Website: home-depot
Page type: billing-address
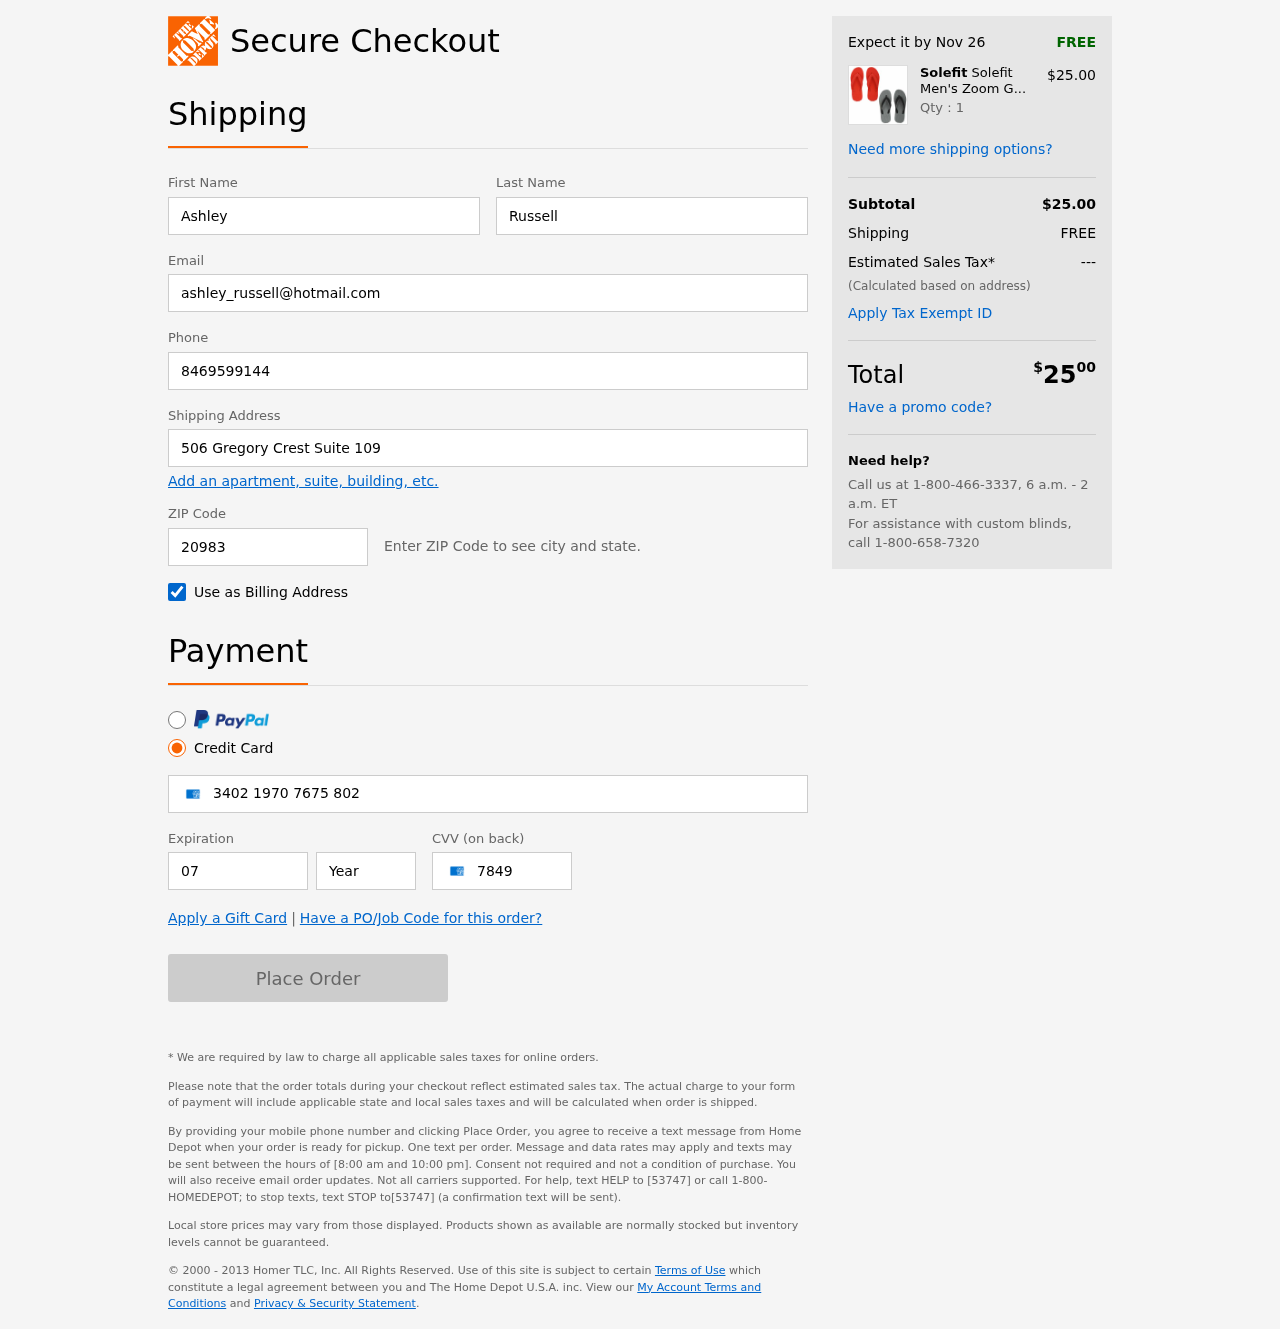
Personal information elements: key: PII_FIRSTNAME
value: Ashley
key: PII_LASTNAME
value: Russell
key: PII_EMAIL
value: ashley_russell@hotmail.com
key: PII_PHONE
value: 8469599144
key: PII_STREET
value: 506 Gregory Crest Suite 109
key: PII_POSTCODE
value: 20983
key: PII_CARD_NUMBER
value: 3402 1970 7675 802
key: PII_CARD_EXPIRY_MONTH
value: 07
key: PII_CARD_CVV
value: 7849
Product elements: key: PRODUCT1_BRAND
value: Solefit
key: PRODUCT1_NAME
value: Solefit Men's Zoom Grey & Red Flip-Flops Pack of 2-7 UK (41 EU) (SLFT-0102-0106)
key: PRODUCT1_PRICE
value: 25
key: PRODUCT1_QUANTITY
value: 1
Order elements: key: ORDER_DELIVERY_DATE
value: Nov 26
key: ORDER_SUBTOTAL
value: $25.00
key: ORDER_SHIPPING_COST
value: FREE
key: ORDER_TAX
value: ---
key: ORDER_TOTAL2
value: $2500